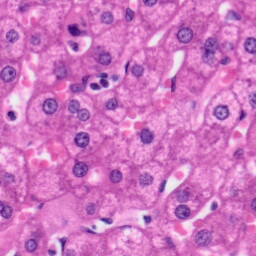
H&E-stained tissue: Liver